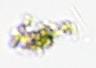
Label: Detritus